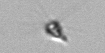
Label: Calciopappus